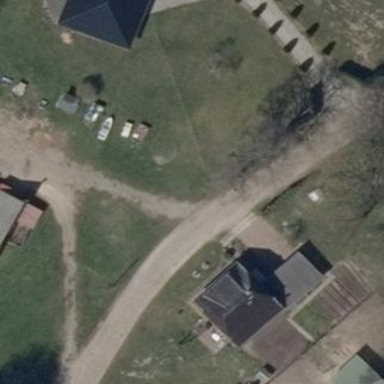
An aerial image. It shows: Farmyard area.